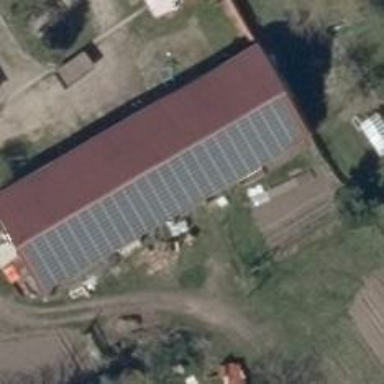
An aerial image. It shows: Solar photovoltaic panel generator producing electricity in small installation.